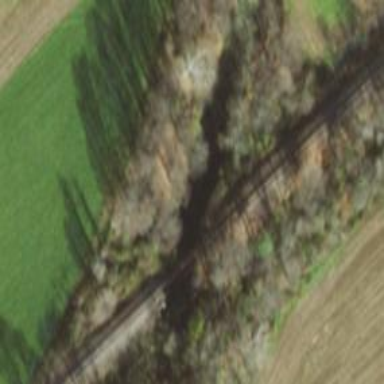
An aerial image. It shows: Railway track.